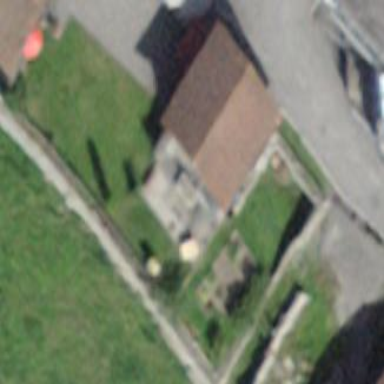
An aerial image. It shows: Simple house.